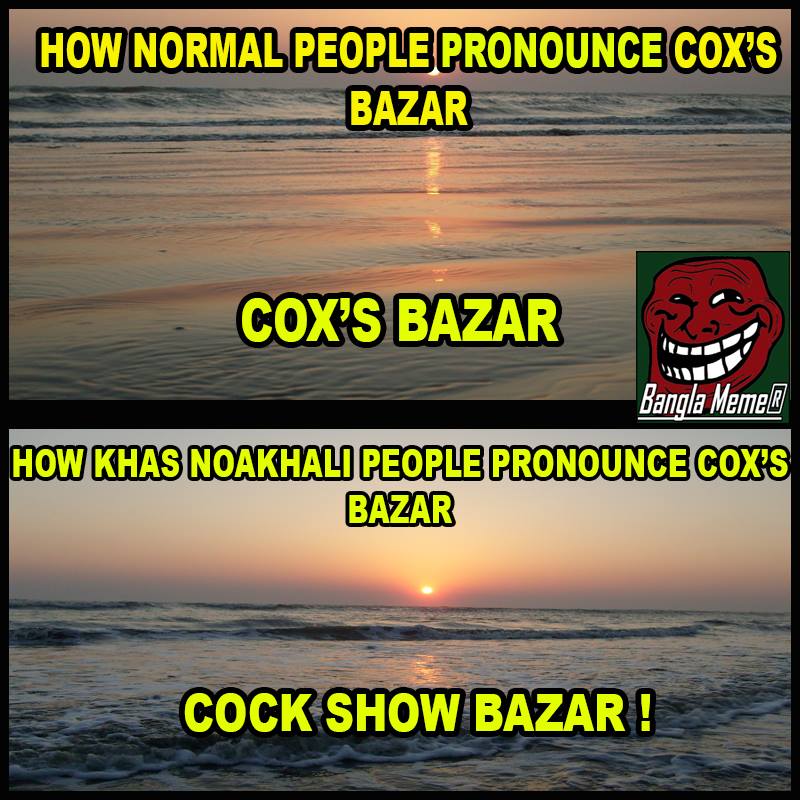
Caption: HOW NORMAL PEOPLE PRONOUNCE COX'S BAZAR    COX'S BAZAR       HOW KHAS NOAKHALI PEOPLE PRONOUNCE COX'S BAZAR  COCK SHOW BAZAR !
Label: hate